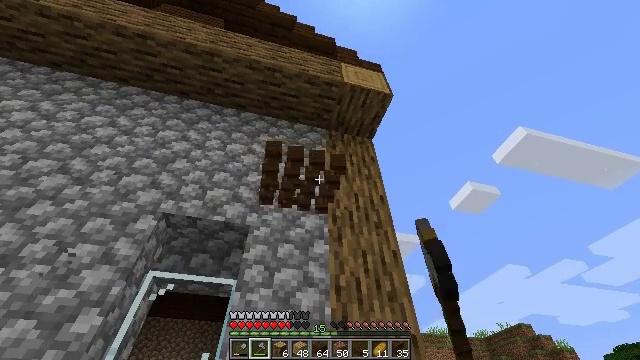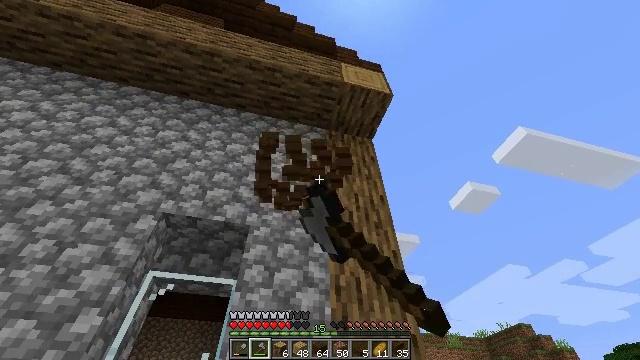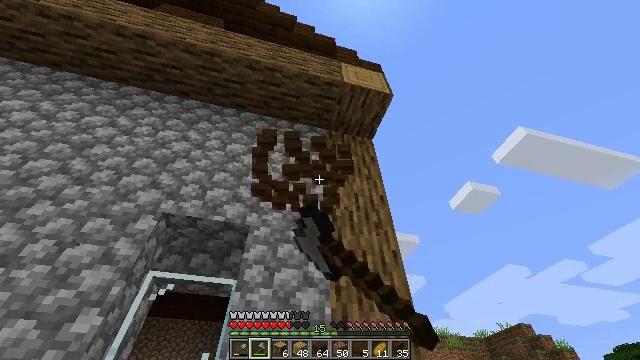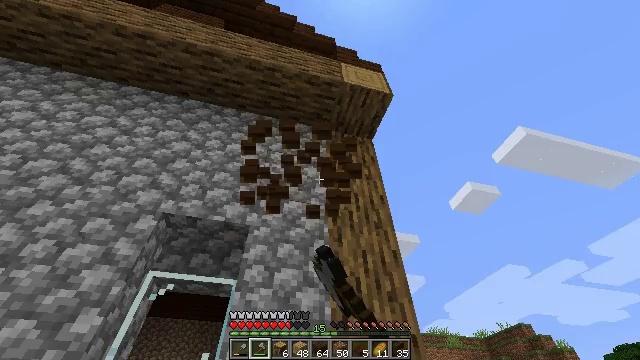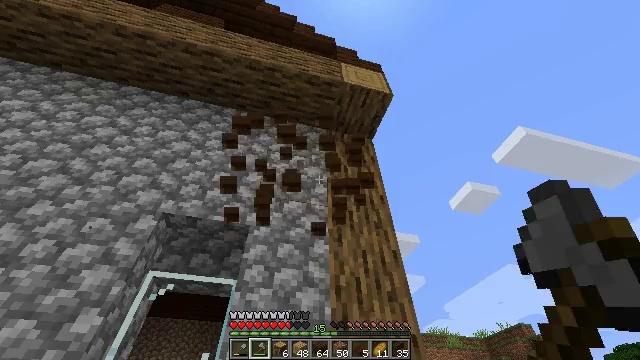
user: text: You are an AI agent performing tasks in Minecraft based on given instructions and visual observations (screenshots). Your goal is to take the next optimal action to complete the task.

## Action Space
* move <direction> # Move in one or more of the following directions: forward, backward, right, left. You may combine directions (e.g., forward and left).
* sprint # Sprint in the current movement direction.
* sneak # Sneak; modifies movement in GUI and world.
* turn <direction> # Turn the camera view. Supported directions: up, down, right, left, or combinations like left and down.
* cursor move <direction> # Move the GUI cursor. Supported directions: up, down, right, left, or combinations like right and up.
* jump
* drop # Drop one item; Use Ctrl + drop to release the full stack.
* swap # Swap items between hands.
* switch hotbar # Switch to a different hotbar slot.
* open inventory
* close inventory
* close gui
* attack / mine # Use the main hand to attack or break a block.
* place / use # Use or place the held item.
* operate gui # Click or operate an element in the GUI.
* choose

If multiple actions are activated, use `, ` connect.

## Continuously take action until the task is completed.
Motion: motion action
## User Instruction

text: Harvest the dark oak trapdoor for reuse.
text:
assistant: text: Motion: attack / mine
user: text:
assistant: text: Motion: attack / mine
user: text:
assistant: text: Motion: attack / mine
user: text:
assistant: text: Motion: attack / mine
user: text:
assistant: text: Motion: attack / mine